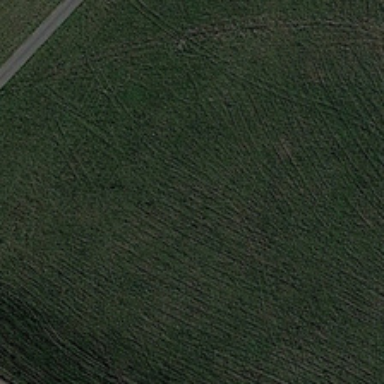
Two small roads is in a piece of green meadow .